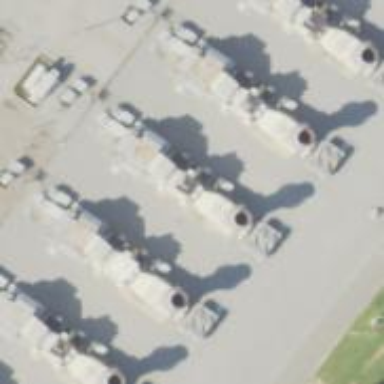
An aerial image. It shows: Gas turbine generator.